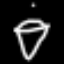
Label: diamond